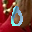
Label: 0